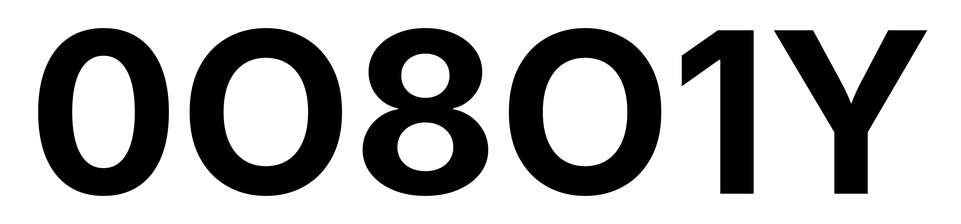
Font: Inter_Bold